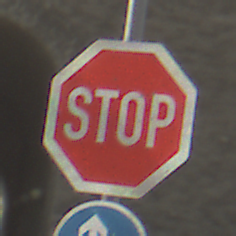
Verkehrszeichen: Stop
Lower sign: VorgeschriebeneFahrtrichtungGeradeausOderRechts
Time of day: MorningAfternoon
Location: Outdoor (Suburban)
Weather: Clear
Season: NotSpecified
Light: Natural